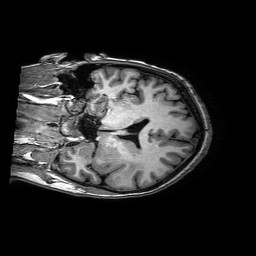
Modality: T1w
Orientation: coronal
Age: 41
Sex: female
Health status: ill
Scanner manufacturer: philips
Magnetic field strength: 3 T
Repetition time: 0.006776 s
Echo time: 0.003098 s